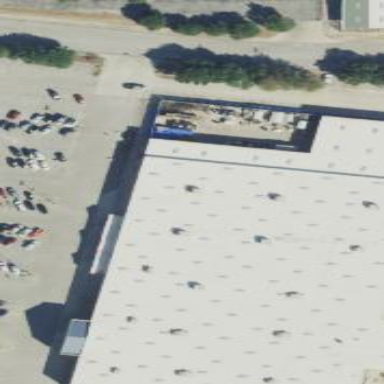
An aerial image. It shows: Retail building.